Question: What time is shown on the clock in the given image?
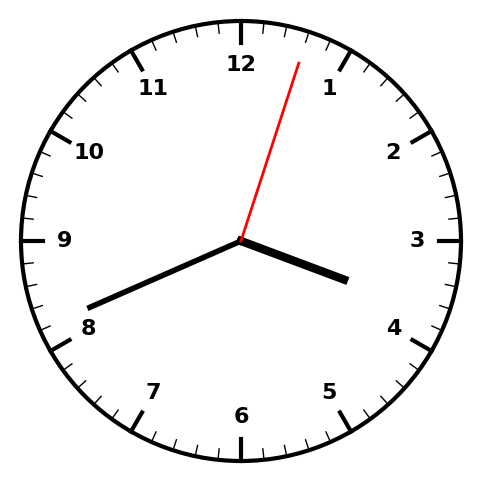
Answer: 03:41:03